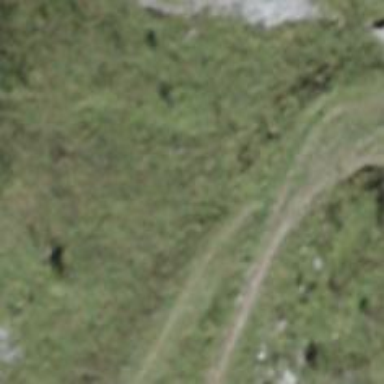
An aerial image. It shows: Path.